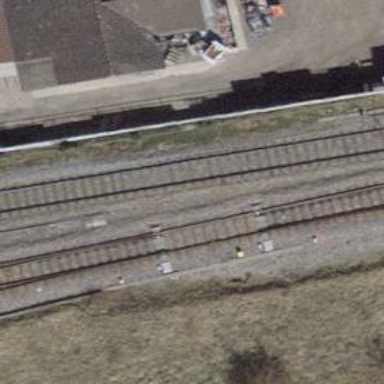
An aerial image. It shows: Railway switch.